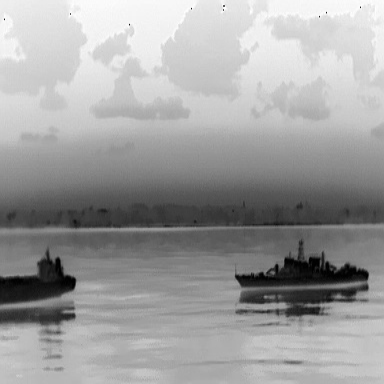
There is a warship in the infrared image.